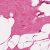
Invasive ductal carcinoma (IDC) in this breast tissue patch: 0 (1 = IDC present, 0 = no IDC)